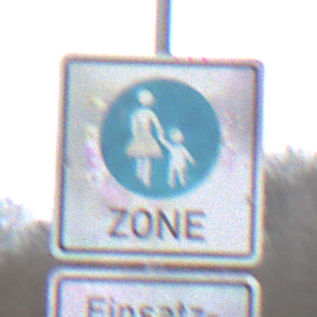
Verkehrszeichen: BeginnFussgaengerzone
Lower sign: BesondereFahrzeugeUndTransportgueter3
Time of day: MorningAfternoon
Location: Outdoor (Suburban)
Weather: Overcast
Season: NotSpecified
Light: Natural